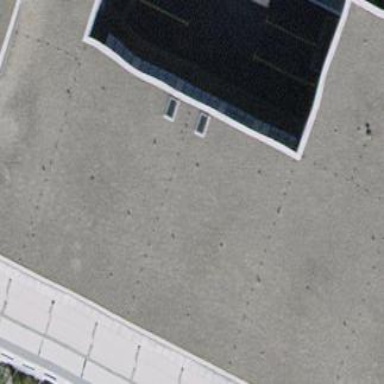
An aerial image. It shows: Hospital building with flat roof.